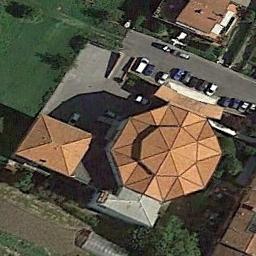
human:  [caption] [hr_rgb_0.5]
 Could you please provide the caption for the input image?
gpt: There is a red-roofed church next to the grass with a parking lot beside .

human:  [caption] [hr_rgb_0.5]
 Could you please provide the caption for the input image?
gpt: A church with an orange diamond-shaped roof, Surrounded by trees and parked vehicles .

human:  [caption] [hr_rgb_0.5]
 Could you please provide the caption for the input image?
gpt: This is a church with an octagon roof in the middle .

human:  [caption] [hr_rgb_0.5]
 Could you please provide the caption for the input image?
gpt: The church with an orange octagon roof and a parking lot is next to it .

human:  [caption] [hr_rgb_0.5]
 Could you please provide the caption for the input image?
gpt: There are some cars in the vacant lot next to the church .